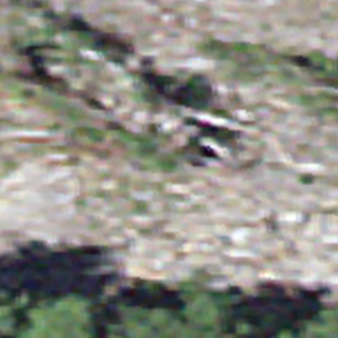
Label: other